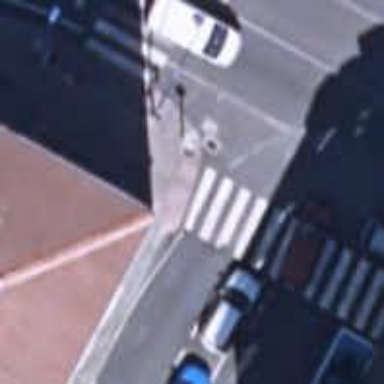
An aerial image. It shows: Uncontrolled zebra crossing on the road.